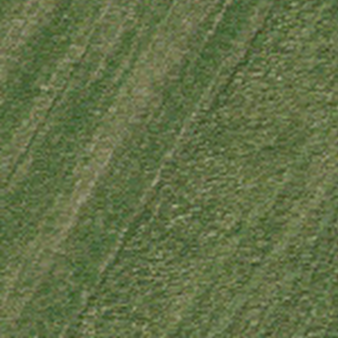
Label: other